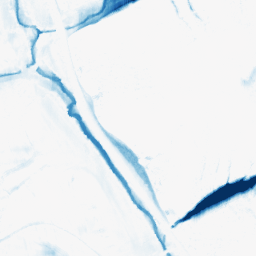
Category: morphological
Decomposition family: morphological_ellipse
Decomposition parameters: operation: closing
width: 30
height: 10
Upsampling method: bicubic
Upsampling parameters: scale: 8
Upsampling scale: 8